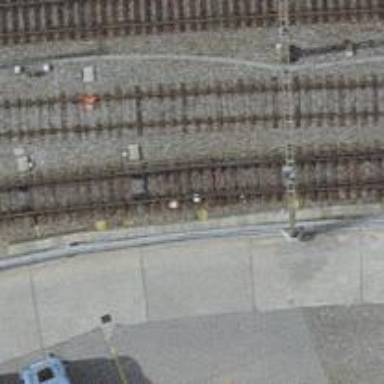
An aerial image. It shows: Railway switch.